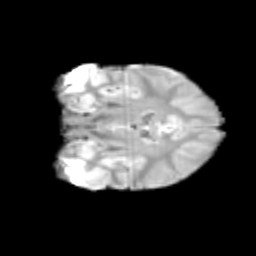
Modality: T2w
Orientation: coronal
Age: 12
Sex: female
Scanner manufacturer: siemens
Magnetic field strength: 3 T
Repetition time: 3.8 s
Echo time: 0.07 s